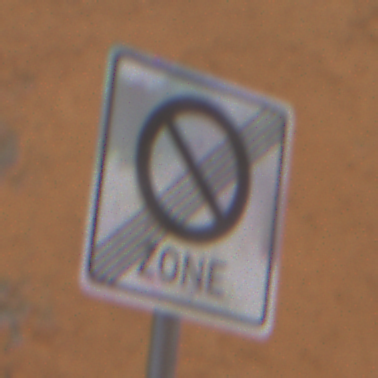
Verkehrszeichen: EndeEingeschraenktesHalteverbotZone
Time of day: Midday
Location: Outdoor (Urban)
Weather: Overcast
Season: NotSpecified
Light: Natural